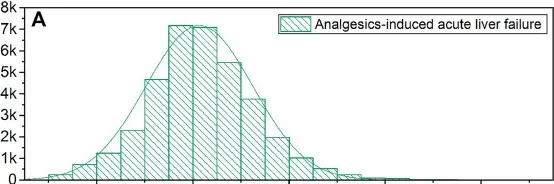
The distribution of sequence length:. Analgesics-induced acute liver failure.
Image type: chart (chart)